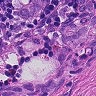
Metastatic tissue present: yes